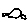
Label: car